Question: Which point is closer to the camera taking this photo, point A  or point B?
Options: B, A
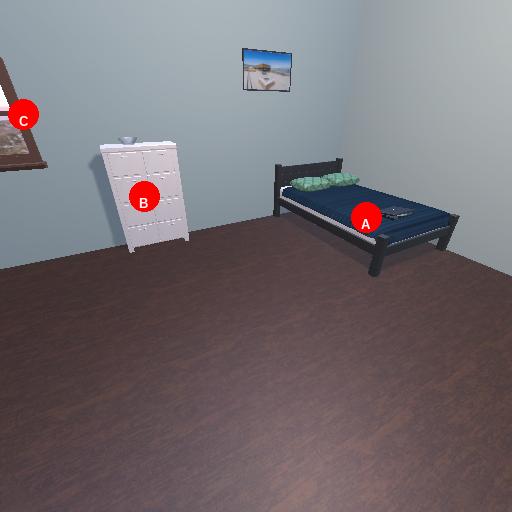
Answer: B